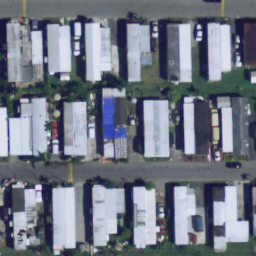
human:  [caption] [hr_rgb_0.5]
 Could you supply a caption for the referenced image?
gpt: Many mobile homes are very closed to each other in the mobile home park .

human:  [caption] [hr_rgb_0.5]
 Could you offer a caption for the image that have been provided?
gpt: Lots of mobile homes arranged in lines with some cars parked at the roadside in the mobile home park .

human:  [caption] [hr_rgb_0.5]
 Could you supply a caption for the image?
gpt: Many mobile homes arranged in lines in the mobile home park and some roads go through this area .

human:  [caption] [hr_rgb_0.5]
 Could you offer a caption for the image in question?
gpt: Many mobile homes arranged in lines in the mobile home park .

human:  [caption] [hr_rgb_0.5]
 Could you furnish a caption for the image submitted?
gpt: Lots of mobile homes are very closed to each other and some roads go through this area .